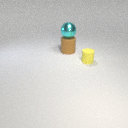
large brown rubber cylinder to the left of small yellow rubber cylinder